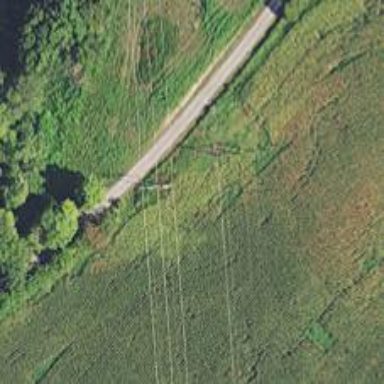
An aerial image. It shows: Power pole.